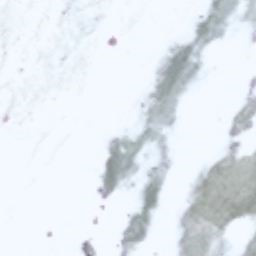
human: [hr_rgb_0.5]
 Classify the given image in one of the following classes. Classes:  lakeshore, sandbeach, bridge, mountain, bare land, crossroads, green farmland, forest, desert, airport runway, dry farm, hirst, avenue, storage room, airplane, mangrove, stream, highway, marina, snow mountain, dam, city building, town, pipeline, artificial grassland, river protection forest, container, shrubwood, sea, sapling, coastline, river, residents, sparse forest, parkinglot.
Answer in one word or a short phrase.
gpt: snow mountain